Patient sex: M
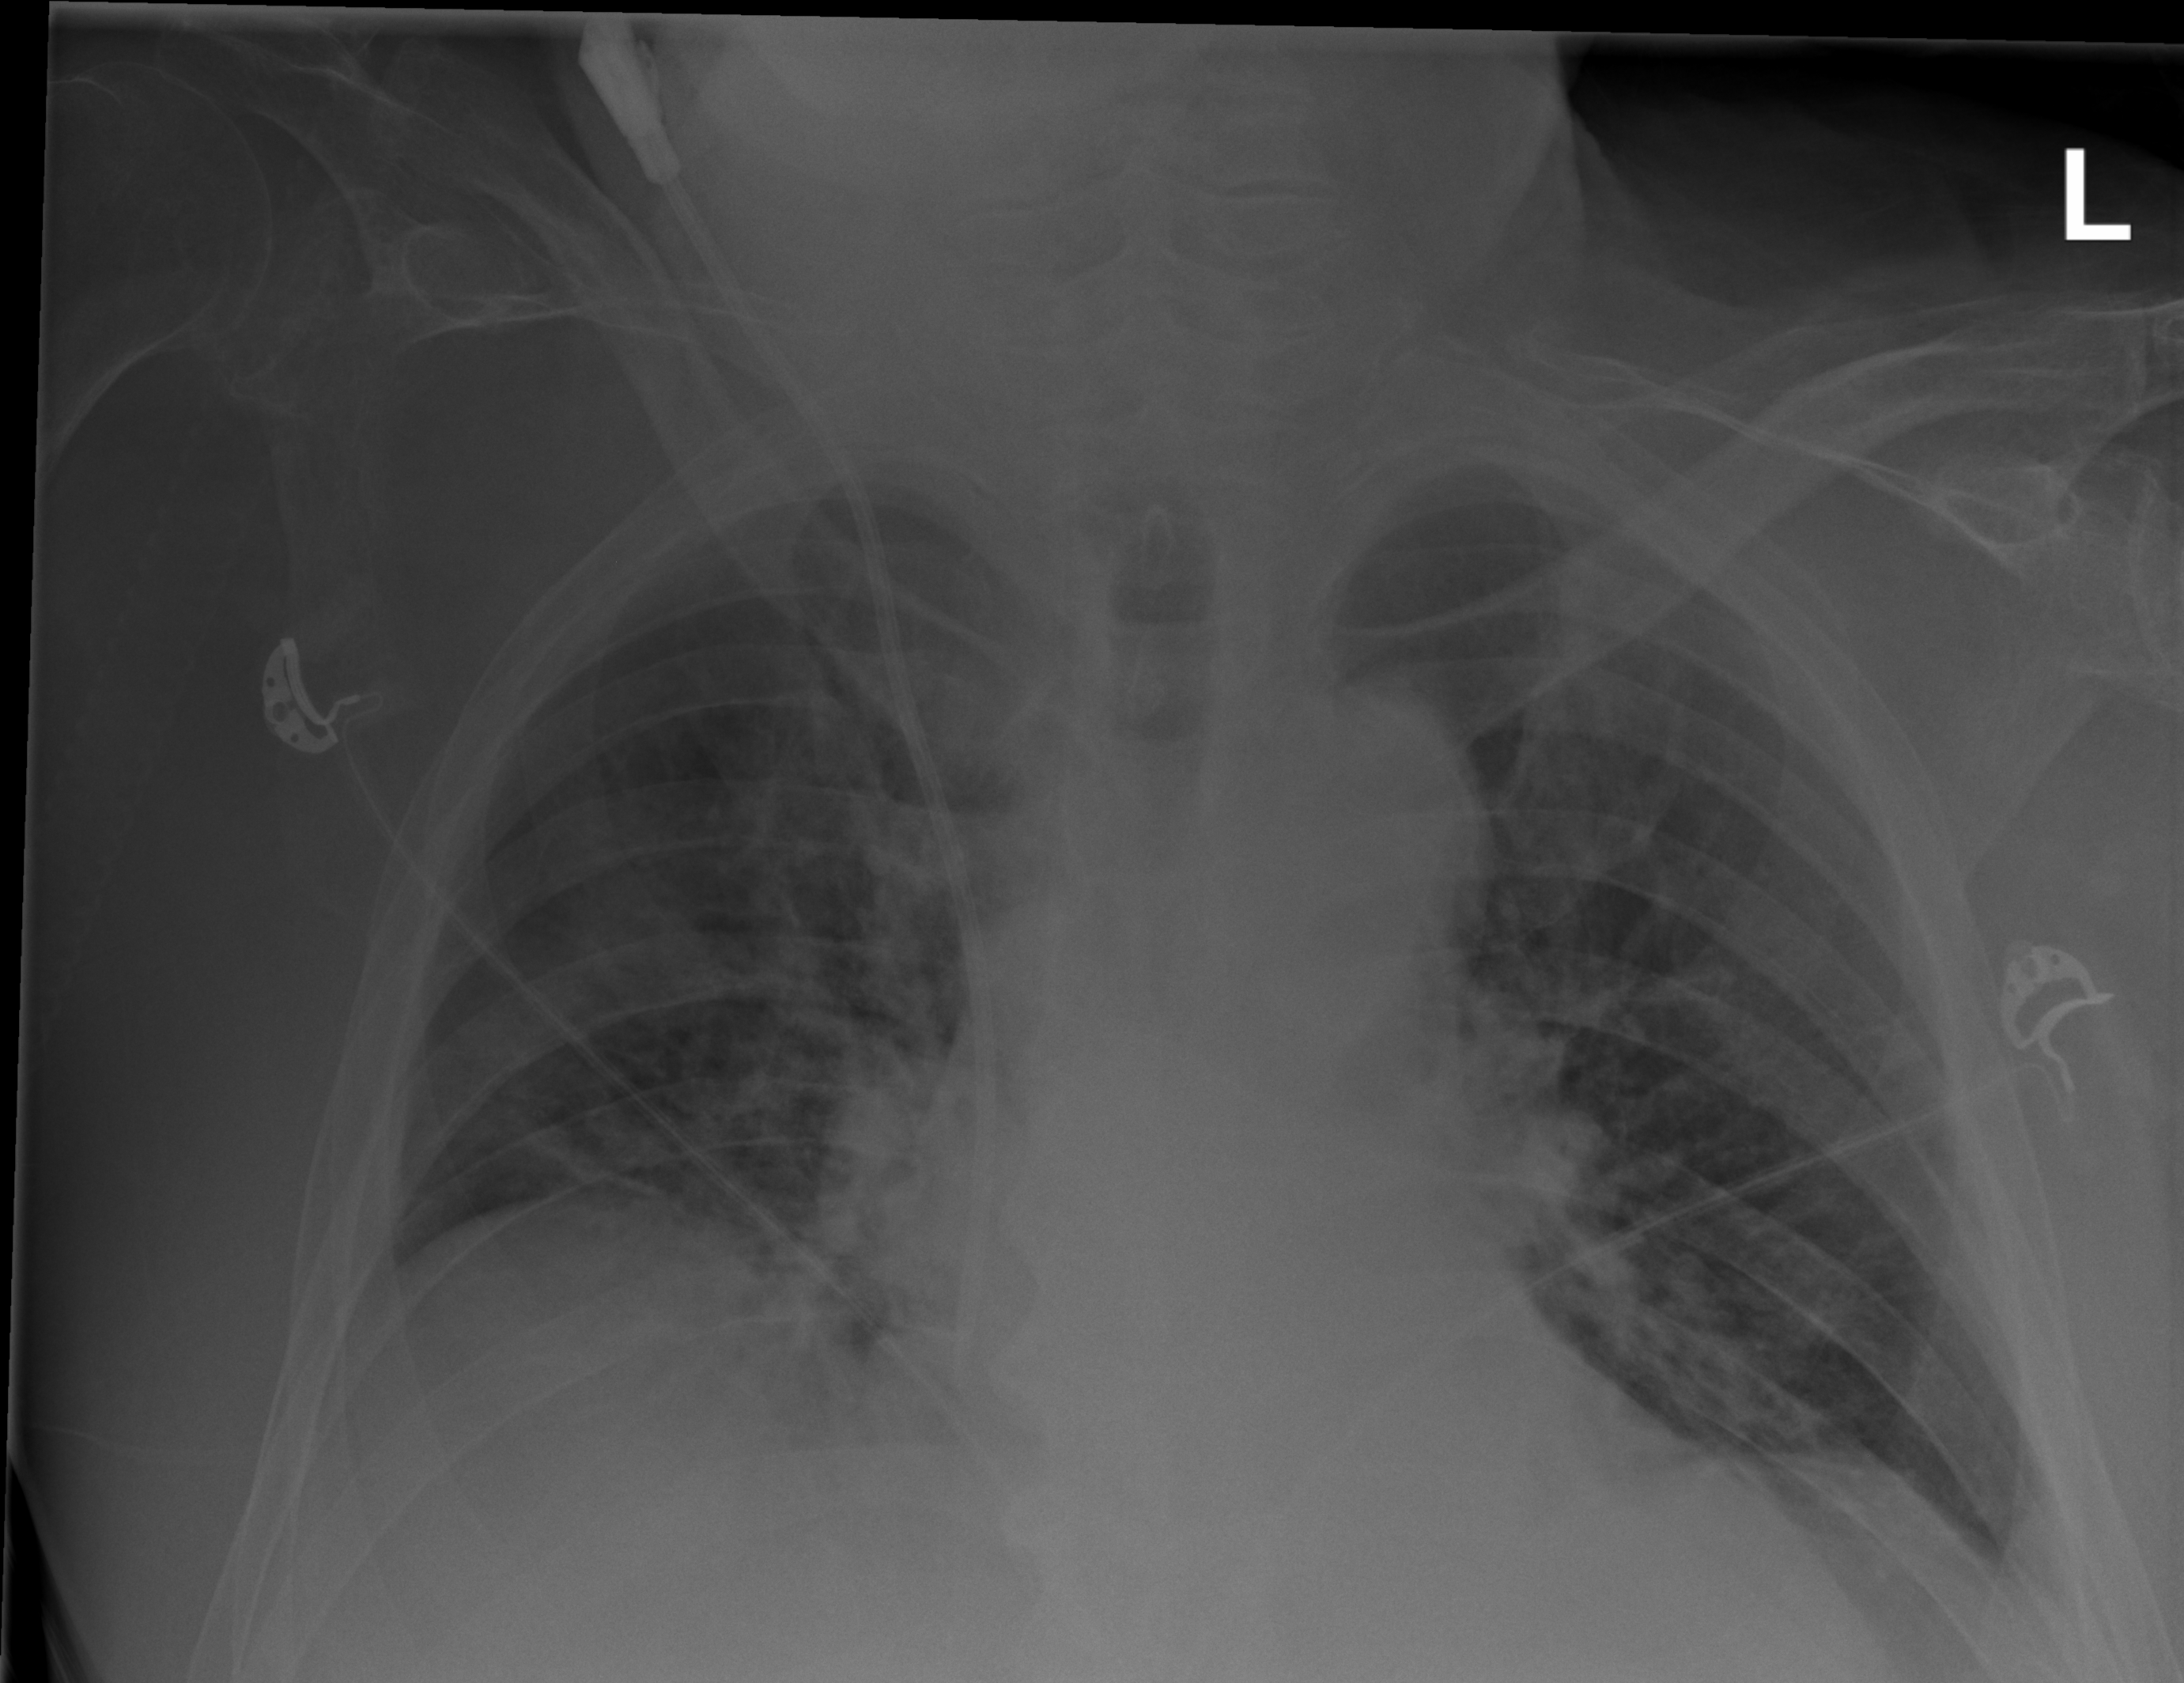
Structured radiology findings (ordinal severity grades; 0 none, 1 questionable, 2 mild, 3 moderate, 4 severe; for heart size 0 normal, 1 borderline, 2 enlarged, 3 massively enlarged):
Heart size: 2
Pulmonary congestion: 2
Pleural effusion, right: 2
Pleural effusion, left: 2
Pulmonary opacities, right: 3
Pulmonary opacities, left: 2
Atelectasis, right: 2
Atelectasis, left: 2